Question: I have two Java Projects, and I am trying to read the properties file in one from another. I have added "Infrastructure" Project in Build path of "Java" Project, and the properties file is at root folder, but I am getting 'java.io.FileNotFoundException' I tried bunch ways, but couldn't make it work. Which part is causing the problem?
'''
public static void main(String[] args) throws Exception {
Properties properties = new Properties();
properties.load(new FileInputStream("application.properties"));
}
'''
Here is the Project Explorer;

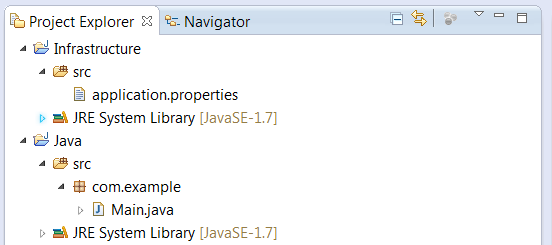
Answer: Use: 'properties.load(YourClass.class.getResourceAsStream("/application.properties"))' instead.